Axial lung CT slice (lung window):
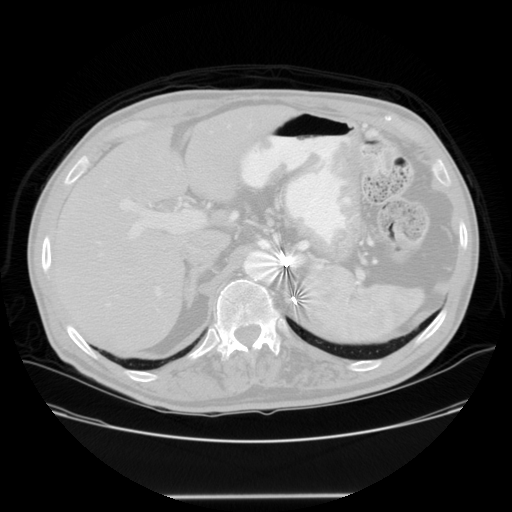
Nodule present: no